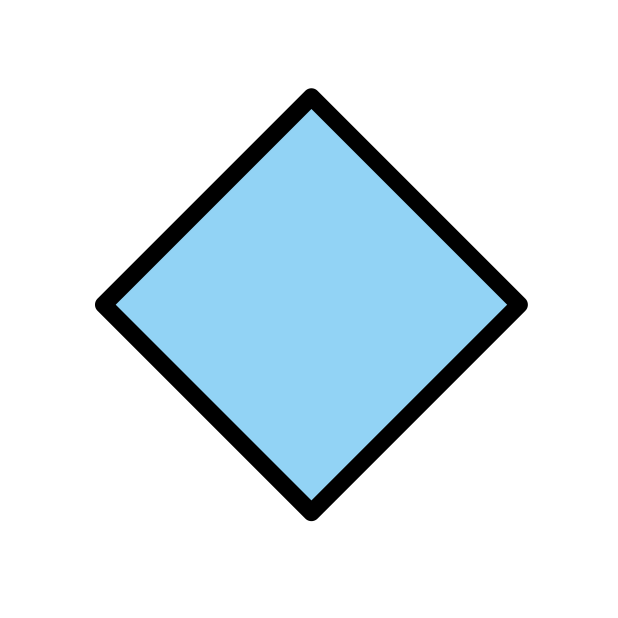
large blue diamond